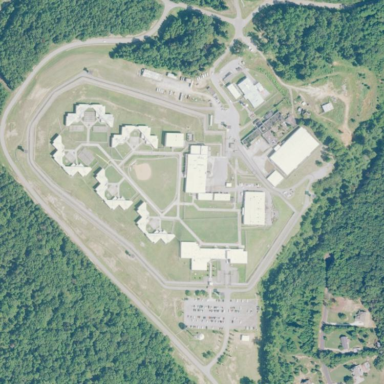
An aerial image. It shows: Prison.